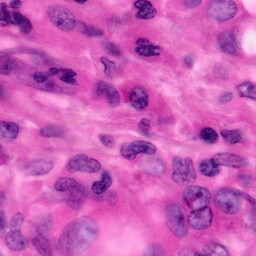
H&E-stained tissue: Pancreatic